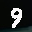
Label: 9